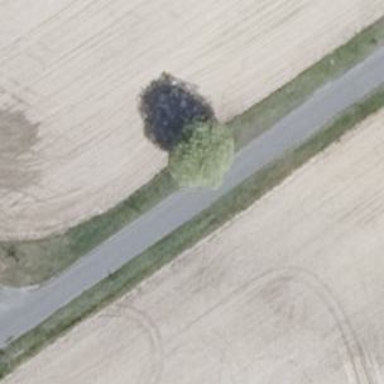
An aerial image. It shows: Deciduous broadleaved tree.